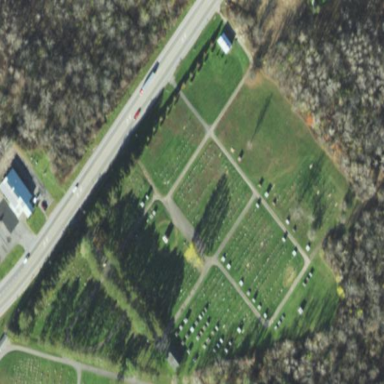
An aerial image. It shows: Cemetery.